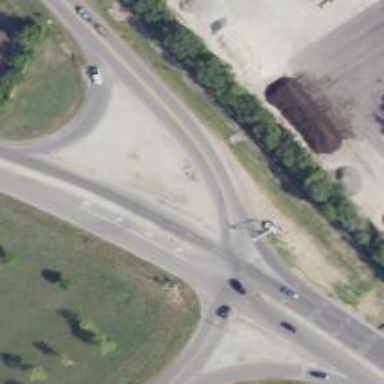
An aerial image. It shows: Asphalt tertiary road with frontage road.